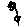
Label: flower